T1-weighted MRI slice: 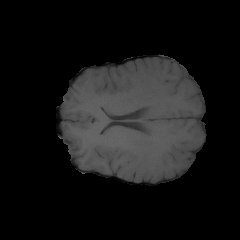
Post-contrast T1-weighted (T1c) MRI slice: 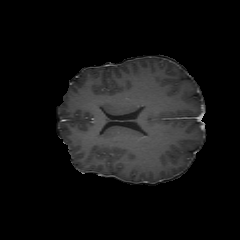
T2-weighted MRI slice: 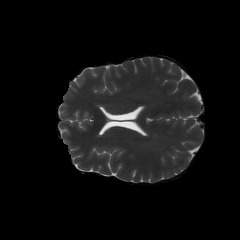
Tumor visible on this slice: no